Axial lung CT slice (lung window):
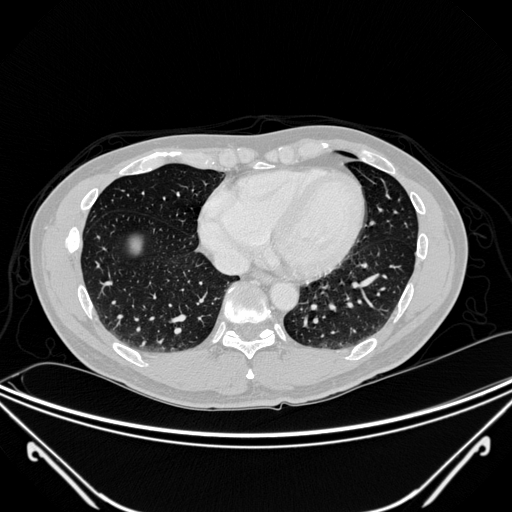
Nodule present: no